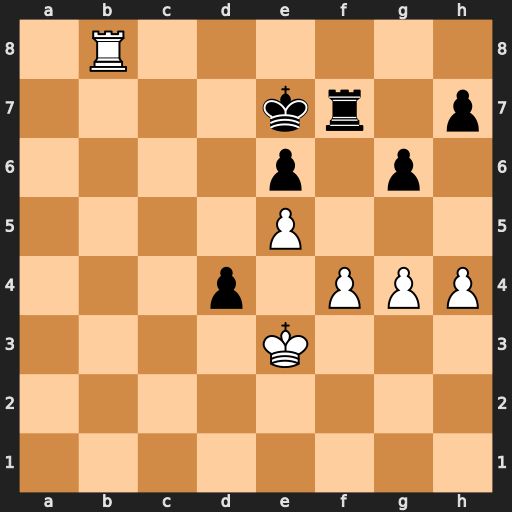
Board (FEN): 1R6/4kr1p/4p1p1/4P3/3p1PPP/4K3/8/8
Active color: w
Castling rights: -
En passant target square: -
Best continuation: Kf3 d3 Rb7+